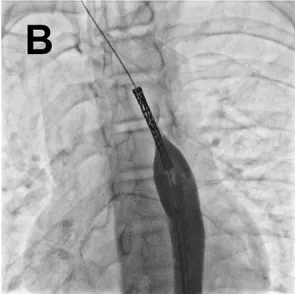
Inserted endovascular stent.
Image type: radiology (x_ray)